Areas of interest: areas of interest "Badminton Court"
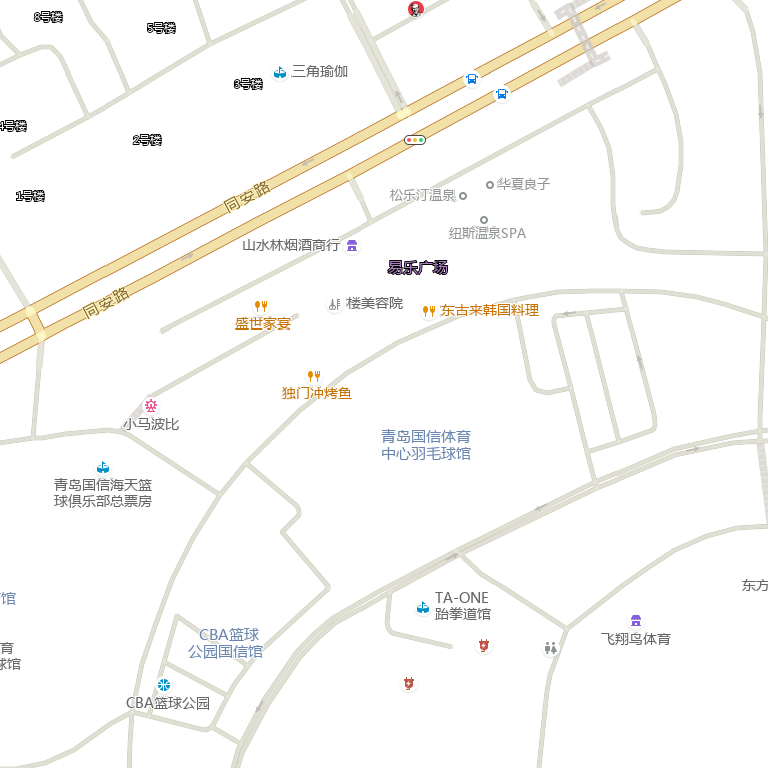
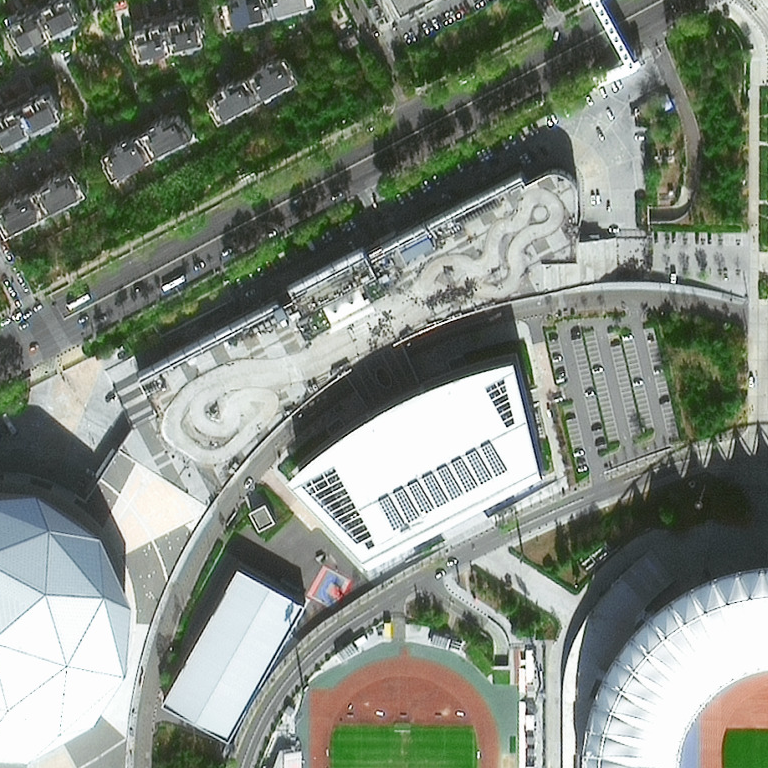